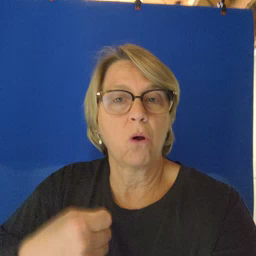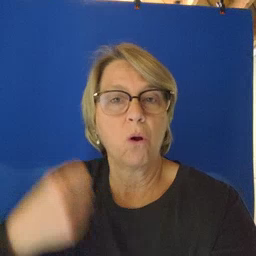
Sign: car